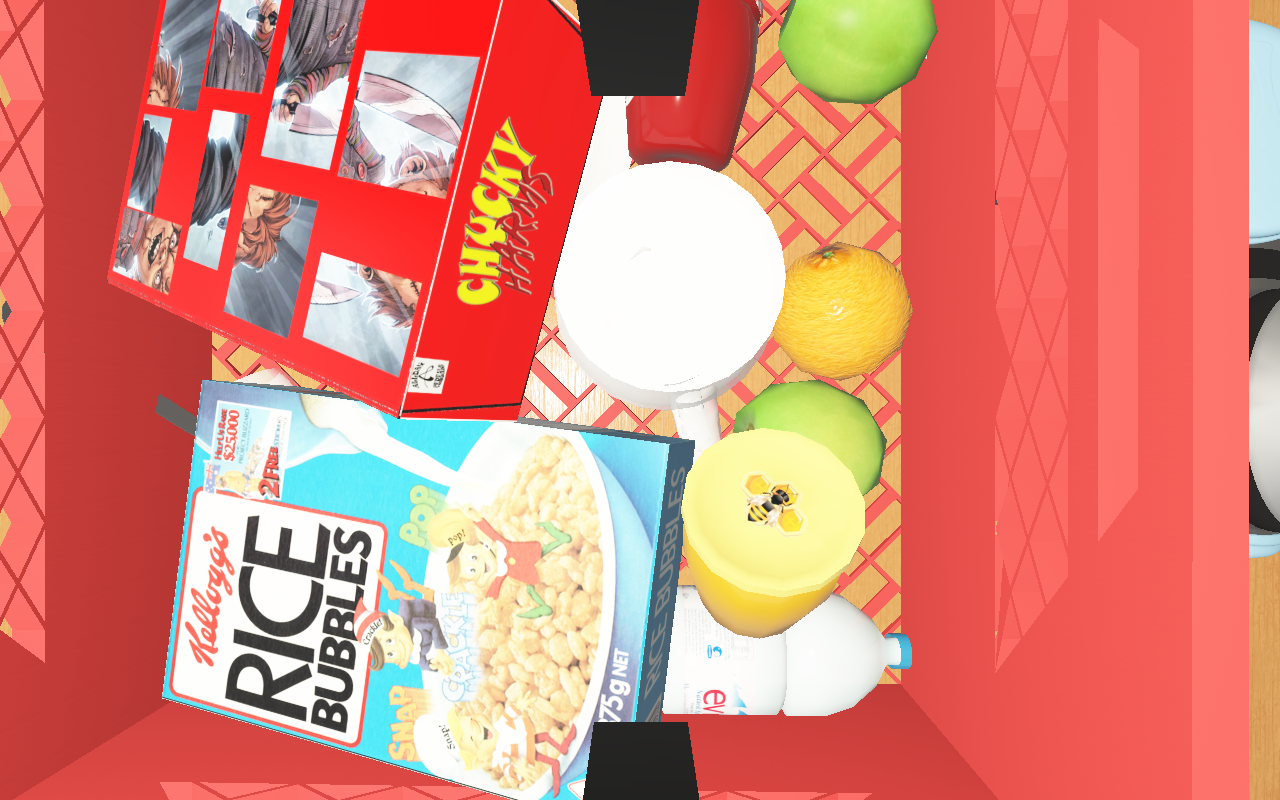
Objects in the scene:
carafe
spoon
plate
glass
wineglass
jam jar
cereal box
biscuit box